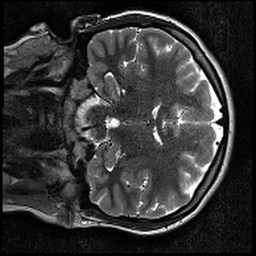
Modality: T2w
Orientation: coronal